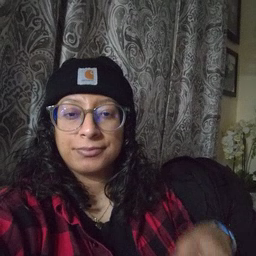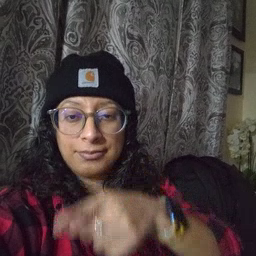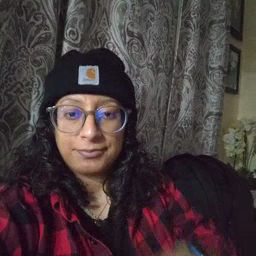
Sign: hesheit